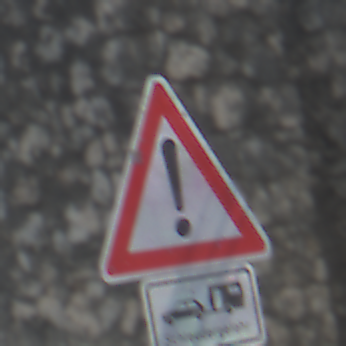
Verkehrszeichen: Gefahrenstelle
Zusatzzeichen unten: Entfernungsangaben1
Umgebung: Outdoor, Suburban
Tageszeit: MorningAfternoon
Wetter: PartlyCloudy
Licht: Natural
Jahreszeit: NotSpecified
Kontrast: LowContrast